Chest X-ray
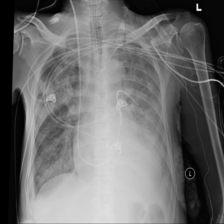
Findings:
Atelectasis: positive
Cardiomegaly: negative
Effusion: positive
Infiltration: positive
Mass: negative
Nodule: negative
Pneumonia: negative
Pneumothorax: negative
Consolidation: negative
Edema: negative
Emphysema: negative
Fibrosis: negative
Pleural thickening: negative
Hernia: negative